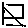
Label: square